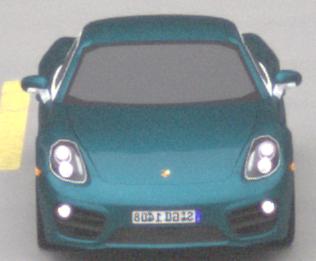
Make: Porsche
Model: Cayman
Detailed model: Cayman (981C)
Model produced from: 2013/03
Model produced until: 2014/04
Doors: 2
Color: blue
Road condition: wet road
Daytime: midday
Contrast: low contrast